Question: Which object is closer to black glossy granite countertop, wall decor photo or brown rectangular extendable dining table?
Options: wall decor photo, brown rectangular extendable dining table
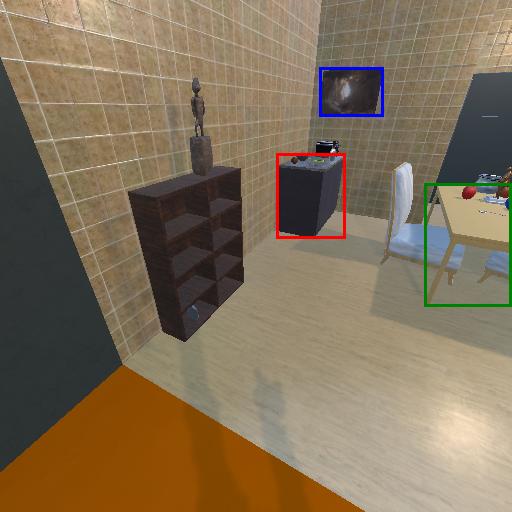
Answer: wall decor photo